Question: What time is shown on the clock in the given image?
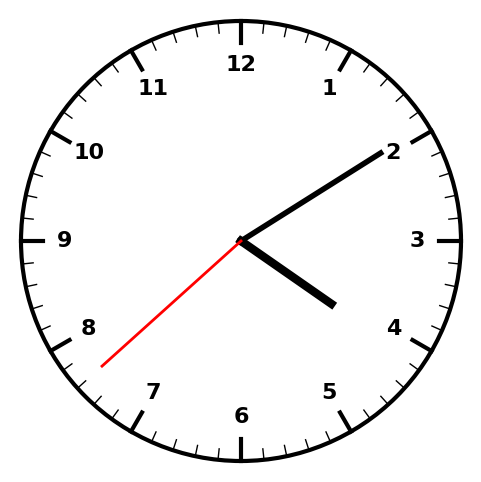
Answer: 04:09:38